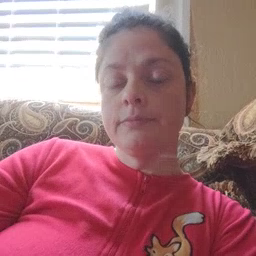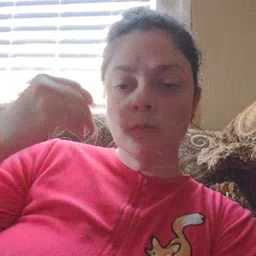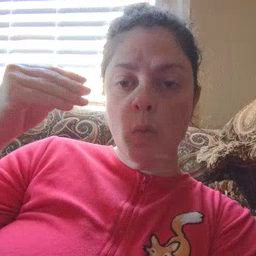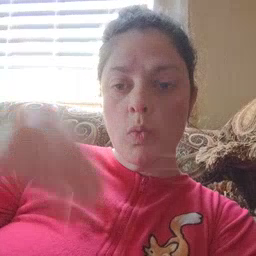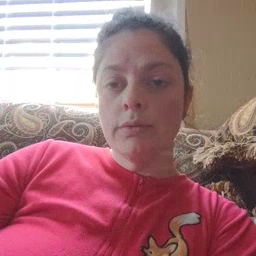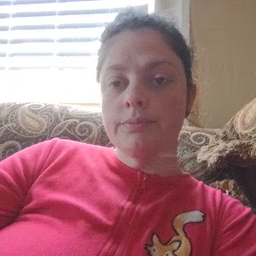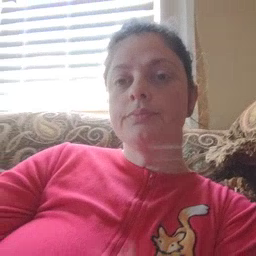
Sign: store